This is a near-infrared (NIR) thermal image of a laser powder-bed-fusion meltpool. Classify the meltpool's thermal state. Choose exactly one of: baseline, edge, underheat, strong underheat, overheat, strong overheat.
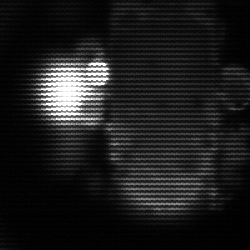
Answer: strong underheat